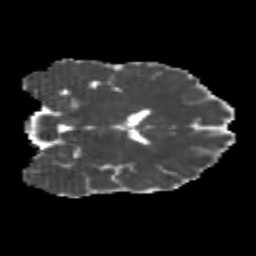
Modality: MD
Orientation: coronal
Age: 23
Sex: male
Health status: healthy
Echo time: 0.074 s